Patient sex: M
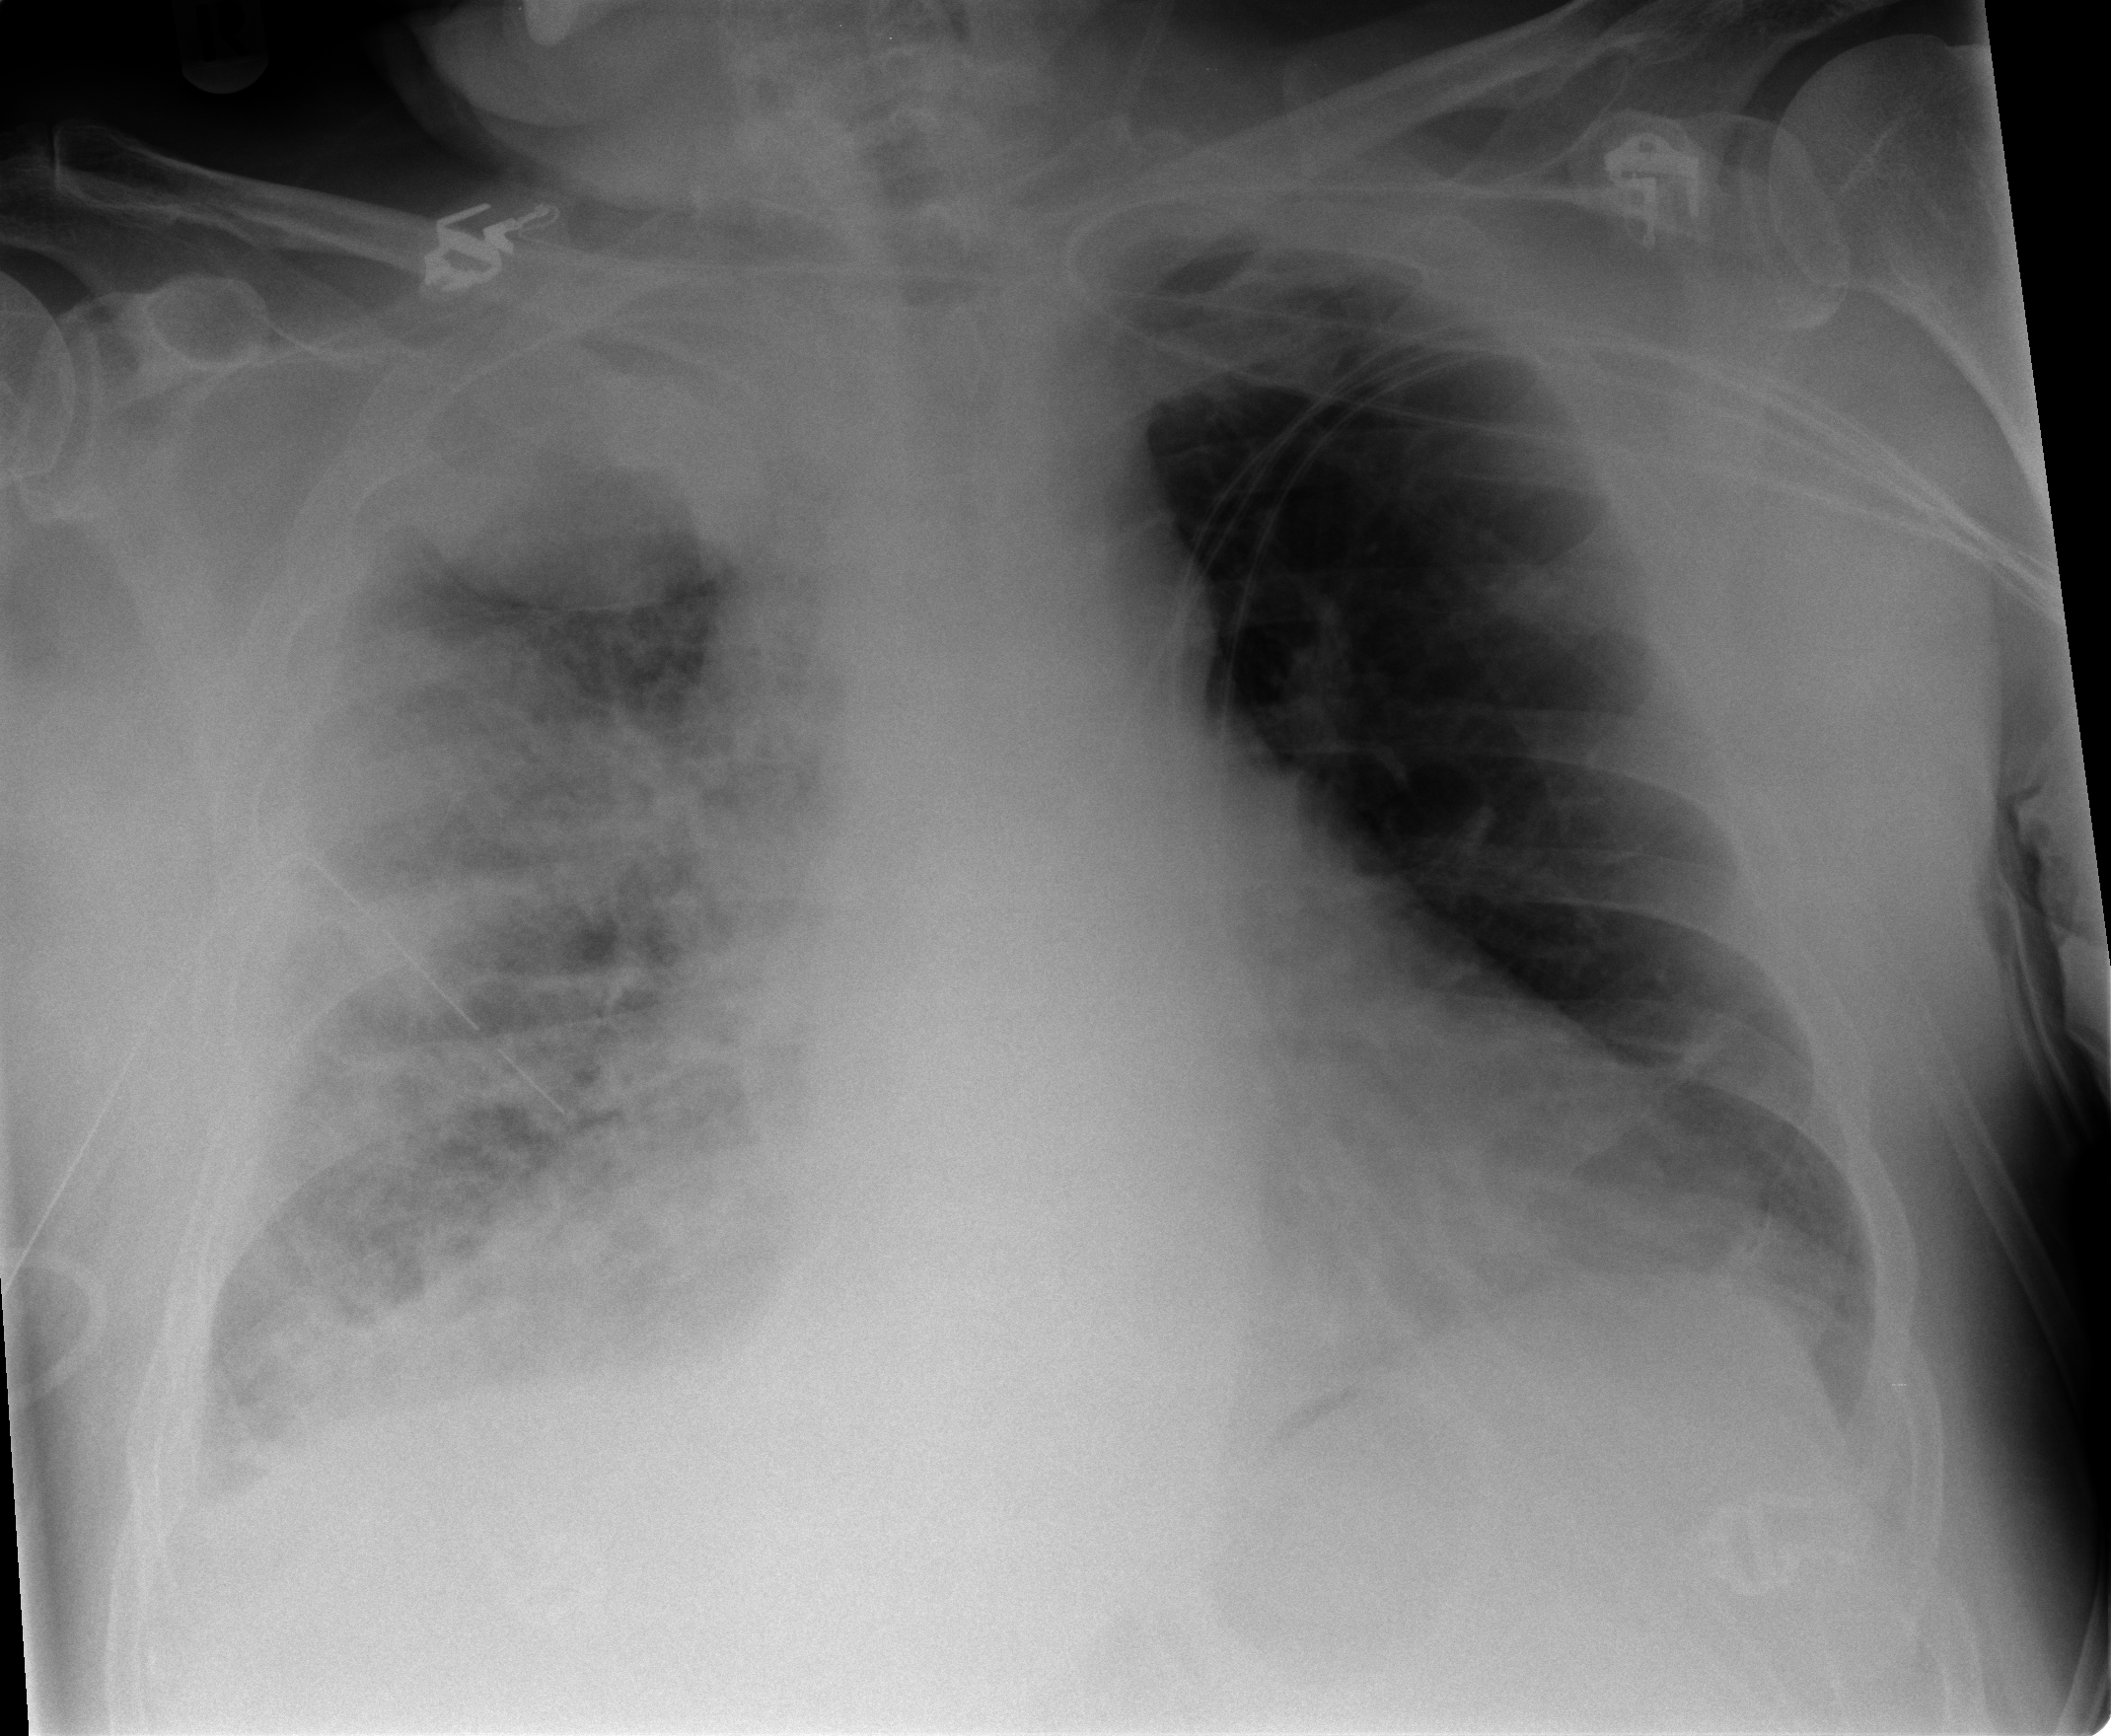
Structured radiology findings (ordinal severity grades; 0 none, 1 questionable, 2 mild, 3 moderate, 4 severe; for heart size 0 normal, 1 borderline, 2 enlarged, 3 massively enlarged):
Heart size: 0
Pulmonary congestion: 0
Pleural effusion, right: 2
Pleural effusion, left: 0
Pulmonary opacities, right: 3
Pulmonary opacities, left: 0
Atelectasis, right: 2
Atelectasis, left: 2